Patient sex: F
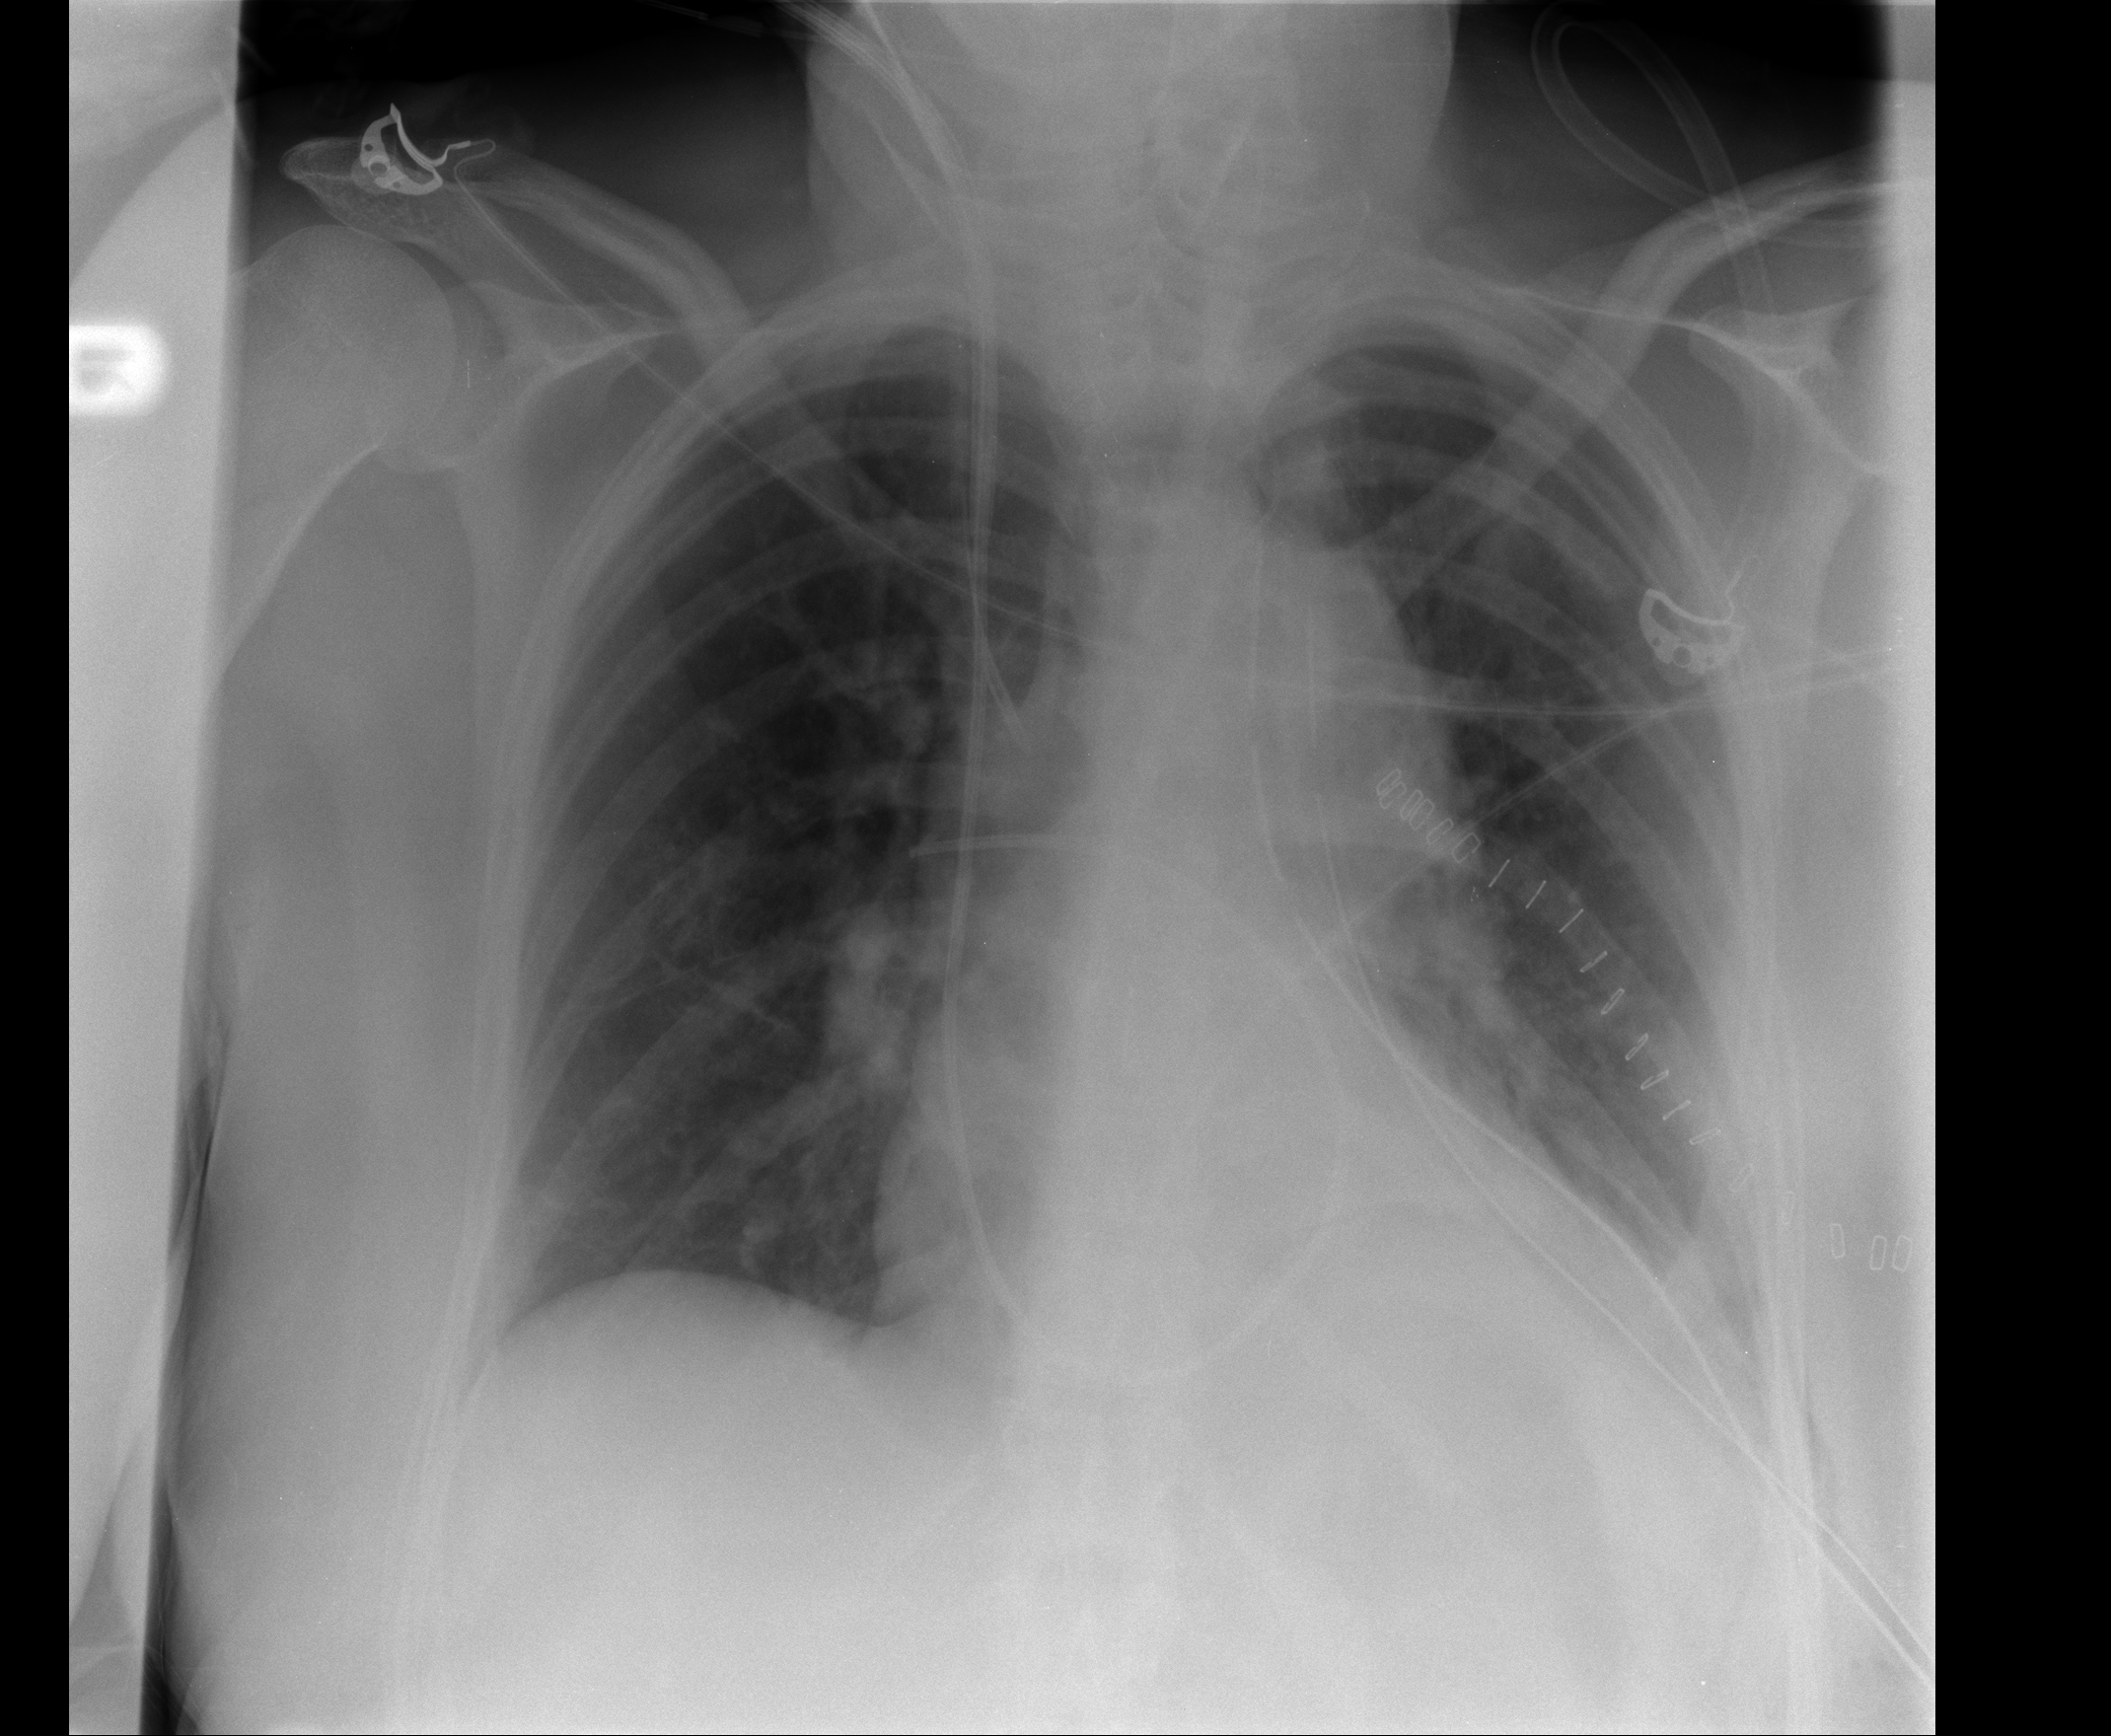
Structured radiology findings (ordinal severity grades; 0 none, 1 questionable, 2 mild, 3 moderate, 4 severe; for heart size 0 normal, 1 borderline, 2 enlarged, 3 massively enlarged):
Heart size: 0
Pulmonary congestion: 1
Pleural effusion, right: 1
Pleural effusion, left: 2
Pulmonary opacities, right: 0
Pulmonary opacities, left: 0
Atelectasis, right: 2
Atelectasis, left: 2